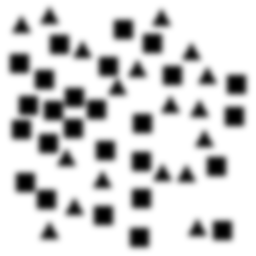
Squares: 26
Triangles: 18
Stars: 0
Total shapes: 44